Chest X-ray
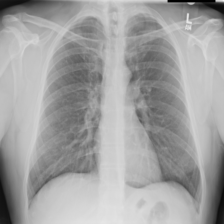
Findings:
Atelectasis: negative
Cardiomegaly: negative
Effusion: negative
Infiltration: negative
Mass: negative
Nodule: negative
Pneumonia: negative
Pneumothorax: negative
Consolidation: negative
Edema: negative
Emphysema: negative
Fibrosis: negative
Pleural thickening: positive
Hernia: negative